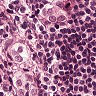
Metastatic tissue present: yes